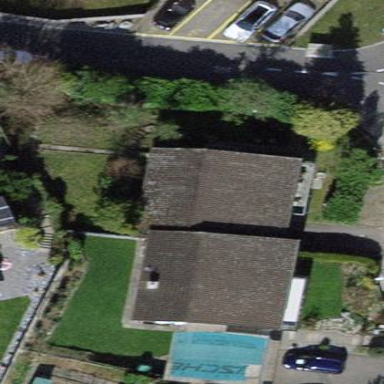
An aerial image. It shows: Semi-detached house.